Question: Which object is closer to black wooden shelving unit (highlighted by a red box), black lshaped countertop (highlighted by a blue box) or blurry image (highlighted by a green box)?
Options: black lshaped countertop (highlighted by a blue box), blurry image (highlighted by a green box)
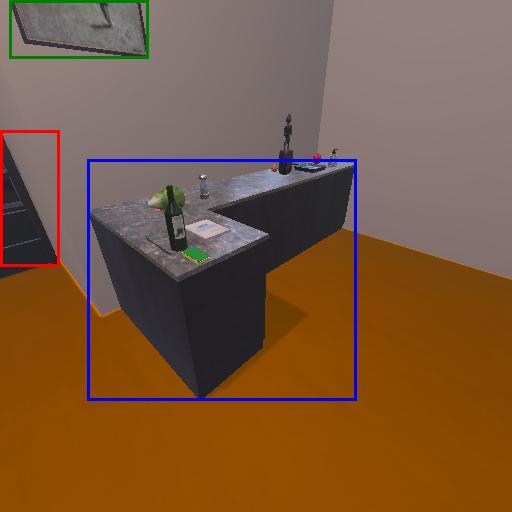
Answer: black lshaped countertop (highlighted by a blue box)